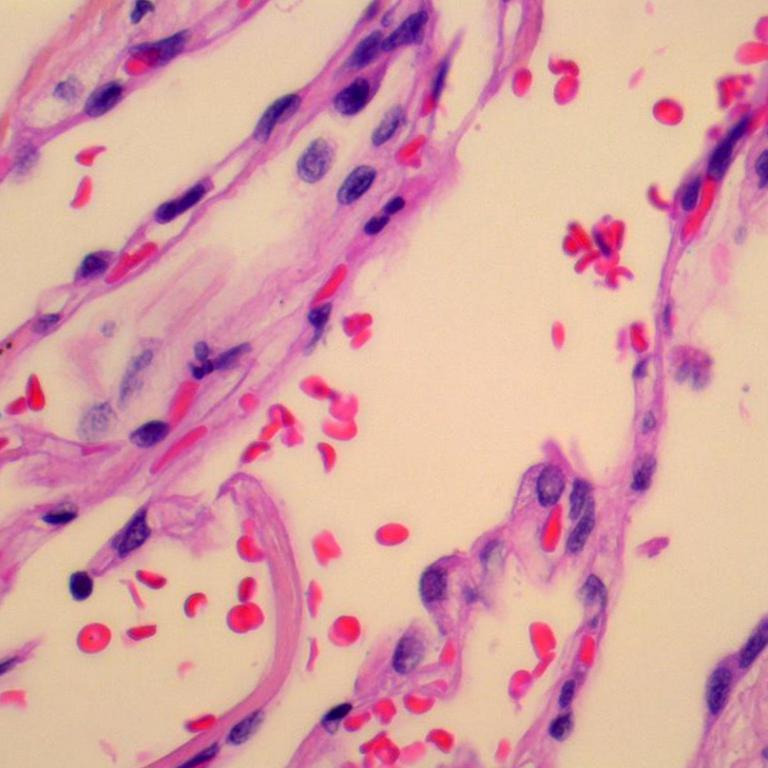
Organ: lung
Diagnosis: benign